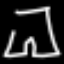
Label: pants